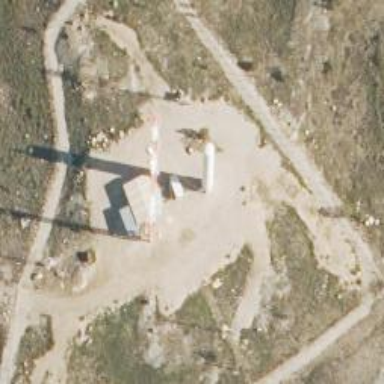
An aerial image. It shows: Man-made mast used for communication purposes.